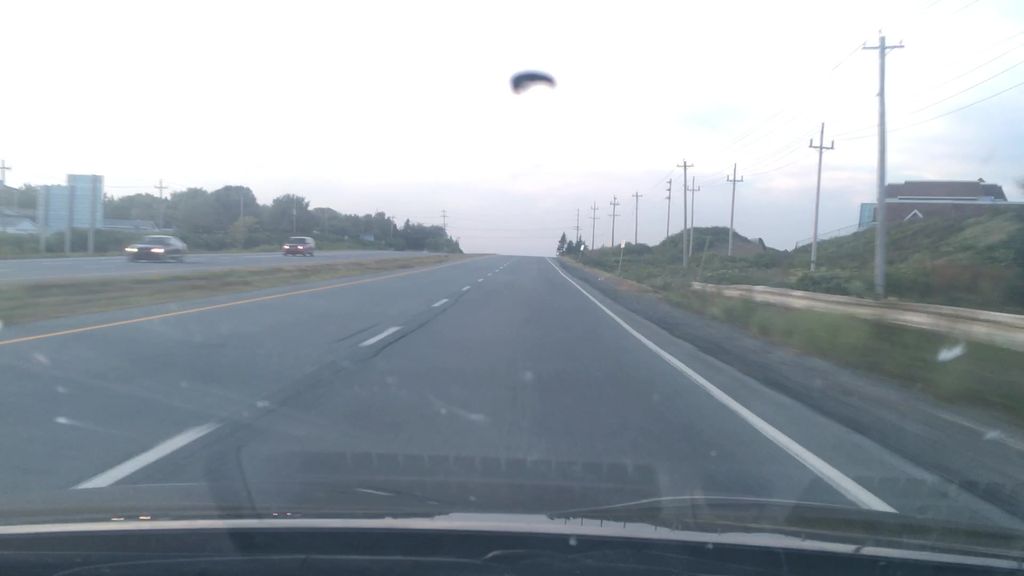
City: halifax